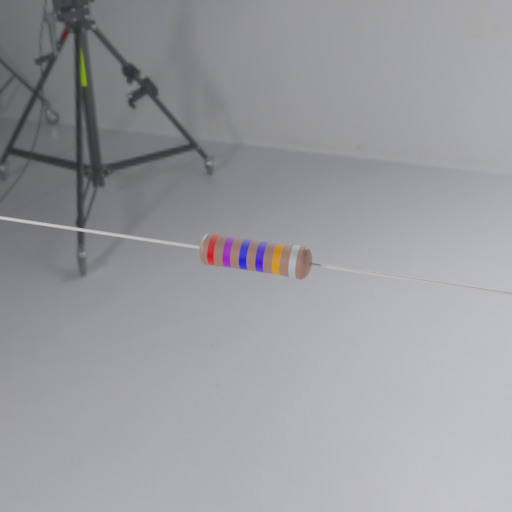
Resistor colour bands (in order): red, violet, blue, blue, orange, silver